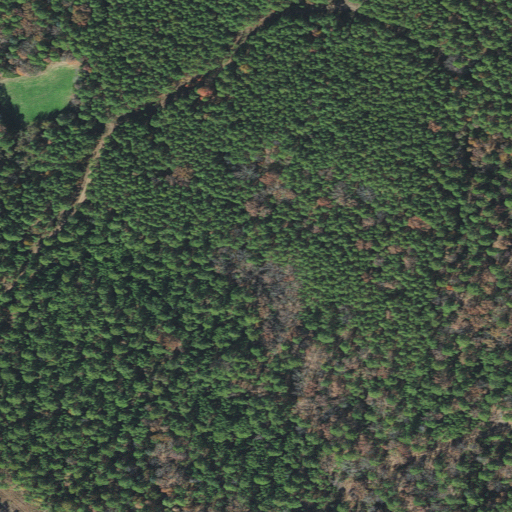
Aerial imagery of ridge(s) in Arkansas named Sheppard Ridge containing evergreen forest, mixed forest, and grassland